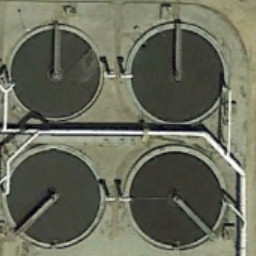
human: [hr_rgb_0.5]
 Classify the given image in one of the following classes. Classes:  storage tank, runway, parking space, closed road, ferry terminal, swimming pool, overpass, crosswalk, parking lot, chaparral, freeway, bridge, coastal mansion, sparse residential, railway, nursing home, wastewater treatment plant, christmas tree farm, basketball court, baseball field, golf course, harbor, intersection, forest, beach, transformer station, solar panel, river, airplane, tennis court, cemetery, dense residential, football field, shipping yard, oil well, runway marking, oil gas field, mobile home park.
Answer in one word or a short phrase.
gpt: wastewater treatment plant